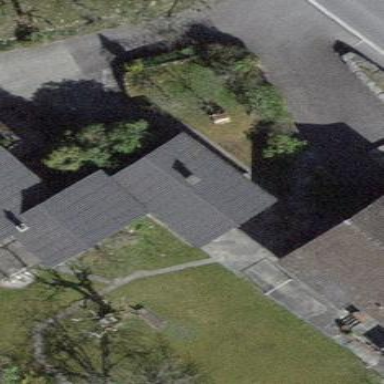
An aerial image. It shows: Building with tiled roof.